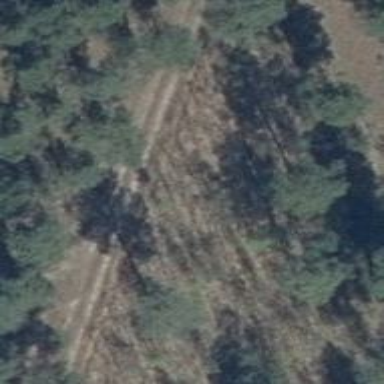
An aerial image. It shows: Ground track with tracktype of grade4.